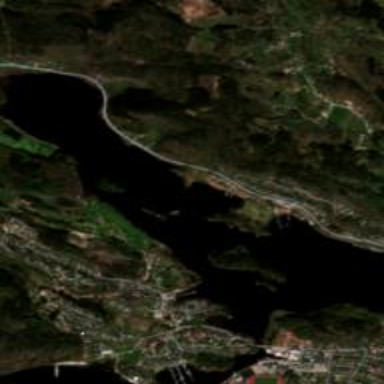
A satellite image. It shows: Picturesque coastline scene.